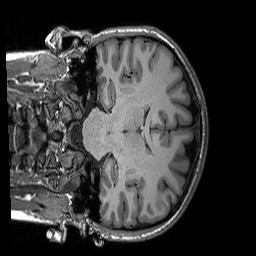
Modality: T1w
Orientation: coronal
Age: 26
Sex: female
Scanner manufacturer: siemens
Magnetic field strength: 3 T
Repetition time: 2.3 s
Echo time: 0.00306 s